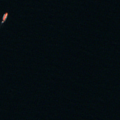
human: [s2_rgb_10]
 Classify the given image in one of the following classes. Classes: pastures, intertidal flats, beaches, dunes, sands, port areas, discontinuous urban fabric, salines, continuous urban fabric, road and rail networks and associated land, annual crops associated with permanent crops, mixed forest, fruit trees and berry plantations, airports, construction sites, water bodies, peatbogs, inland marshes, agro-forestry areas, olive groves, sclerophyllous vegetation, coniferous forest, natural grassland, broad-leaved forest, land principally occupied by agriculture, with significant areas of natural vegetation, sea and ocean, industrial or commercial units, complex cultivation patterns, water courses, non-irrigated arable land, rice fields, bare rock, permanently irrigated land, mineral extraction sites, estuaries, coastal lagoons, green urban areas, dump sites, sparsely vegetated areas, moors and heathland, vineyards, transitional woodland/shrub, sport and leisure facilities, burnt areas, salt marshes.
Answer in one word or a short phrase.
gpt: sea and ocean